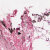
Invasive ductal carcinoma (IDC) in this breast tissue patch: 0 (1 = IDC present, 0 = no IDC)